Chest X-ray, PA view. Patient: 47 years old, sex M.
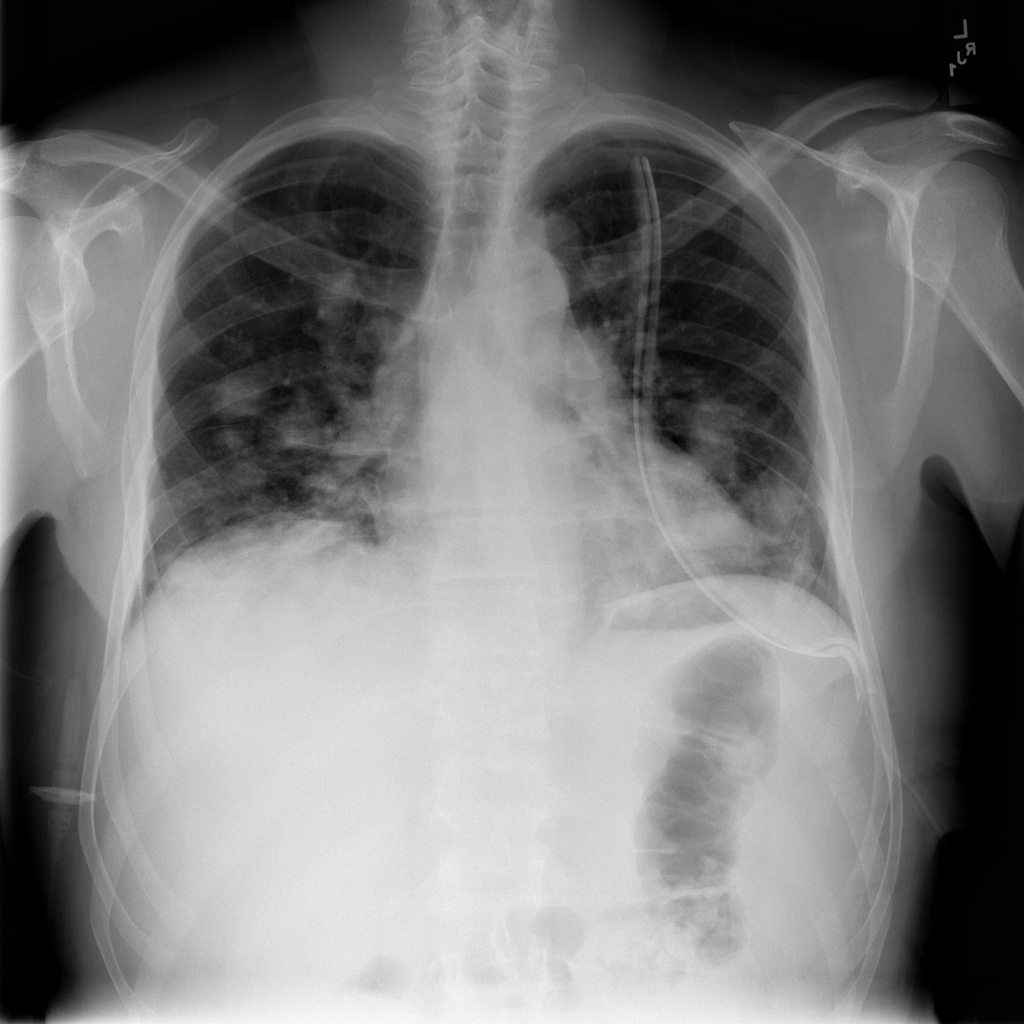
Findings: No Finding